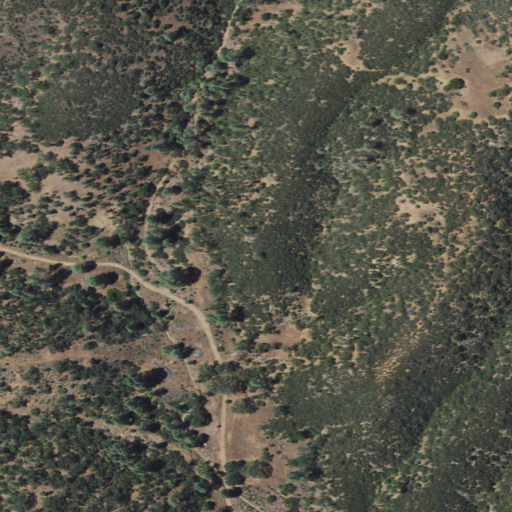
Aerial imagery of valley in California named Stove Canyon containing grassland, open development, and shrub